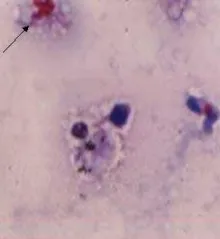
1% acid fast stain of corneal scraping showing acid fast positive oval microsporidial spores (x500, 4b).
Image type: pathology (h&e)